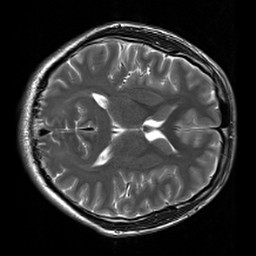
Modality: T2w
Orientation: axial
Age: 25
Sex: male
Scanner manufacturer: siemens
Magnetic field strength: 3 T
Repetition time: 7 s
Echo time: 0.09 s